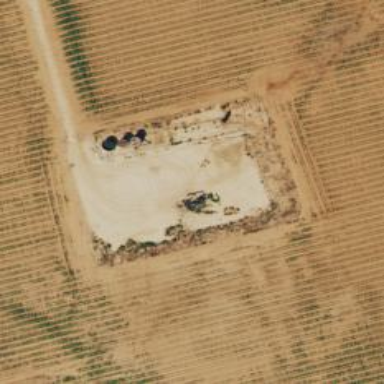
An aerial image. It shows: Petroleum well.